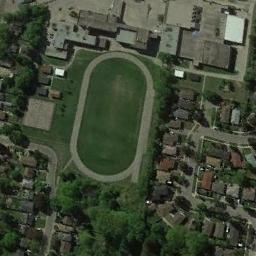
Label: ground_track_field